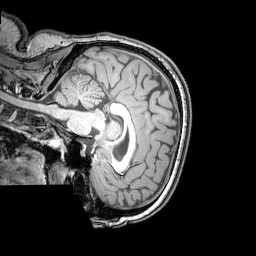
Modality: T1w
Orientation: sagittal
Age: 25
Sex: female
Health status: healthy
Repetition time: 0.081 s
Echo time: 0.037 s